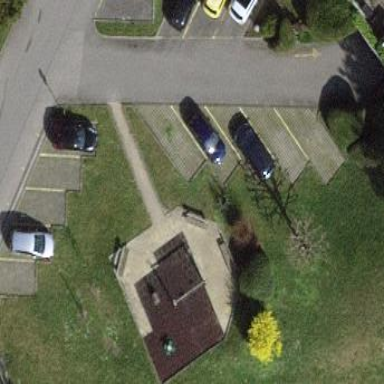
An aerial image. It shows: Playground area for leisure land.